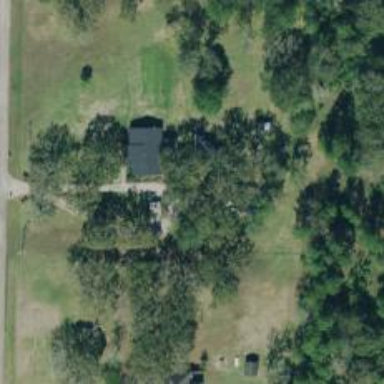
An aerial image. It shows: Driveway.